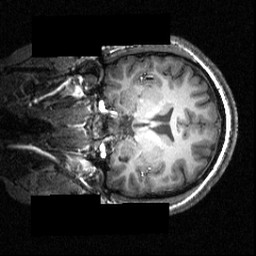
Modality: T1w
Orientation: coronal
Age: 18
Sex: male
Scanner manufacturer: siemens
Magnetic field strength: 3.951 T
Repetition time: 1.5 s
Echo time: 0.00335 s